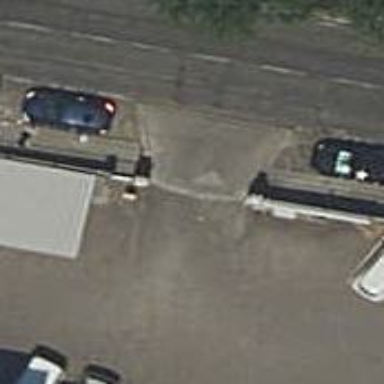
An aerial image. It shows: Gate.